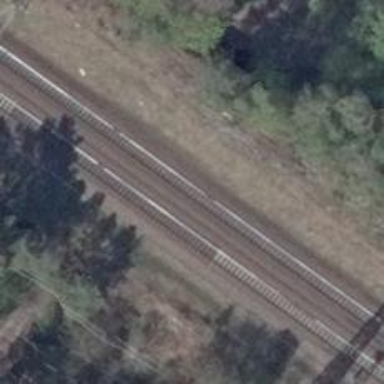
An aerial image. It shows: Rail on embankment with electrified contact lines.